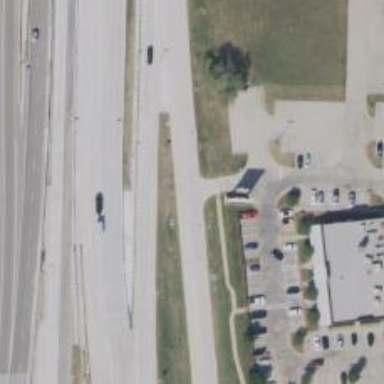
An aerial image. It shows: Primary link highway.